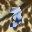
Label: 3